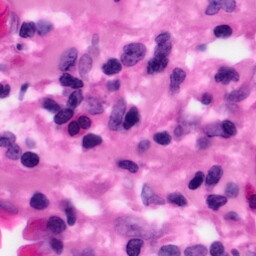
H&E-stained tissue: Pancreatic